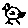
Label: bird